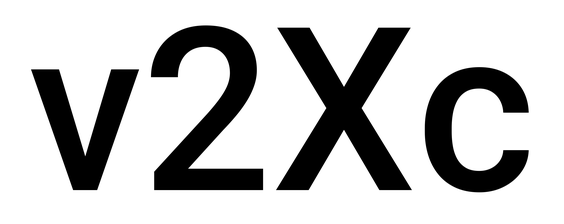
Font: Roboto_Medium